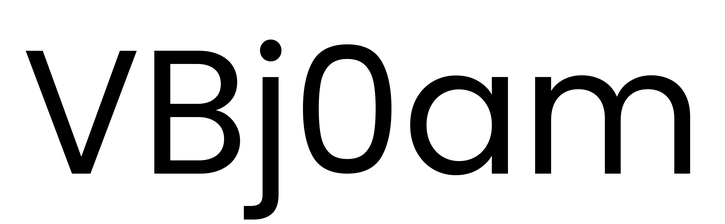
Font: Poppins-Regular